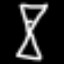
Label: hourglass